Interaction volume radius: 5 \u00c5
Interaction volume height: 15 \u00c5
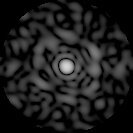
Disorder parameter: 0.7971